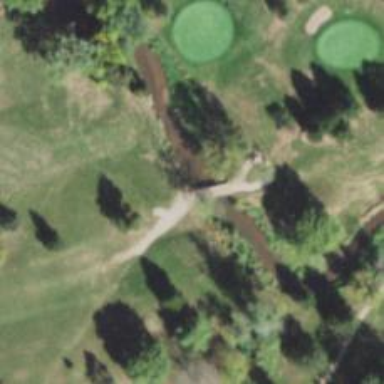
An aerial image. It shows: Service road on bridge for golf carts.